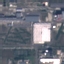
Land use / land cover: Industrial